Aerial crown-view tile of a tropical tree (Barro Colorado Island, Panama), acquired 20241014:
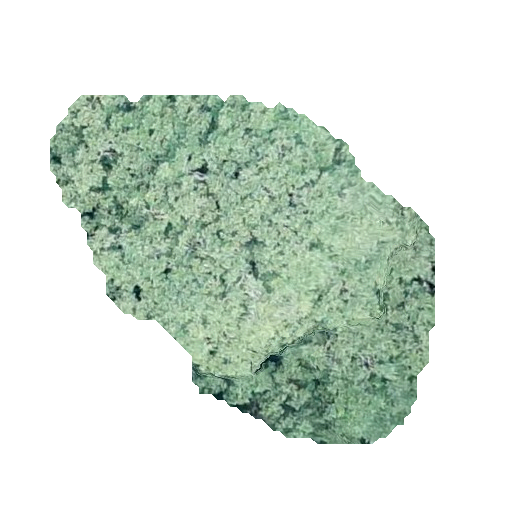
Species: Tabebuia rosea
GBIF accepted scientific name: Tabebuia rosea
Crown area: 143.4 m²